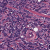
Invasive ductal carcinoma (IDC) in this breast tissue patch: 1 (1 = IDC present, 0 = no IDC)